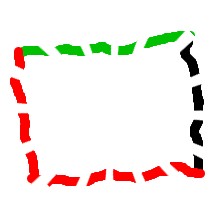
Shape: rectangle